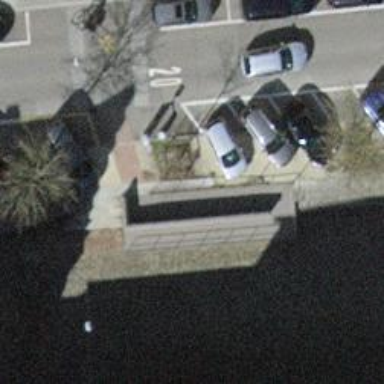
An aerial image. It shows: Footway made of unhewn cobblestones.